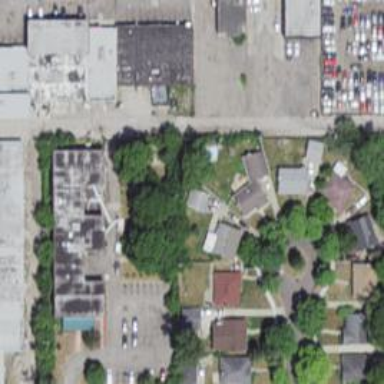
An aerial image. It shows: Nursing home.